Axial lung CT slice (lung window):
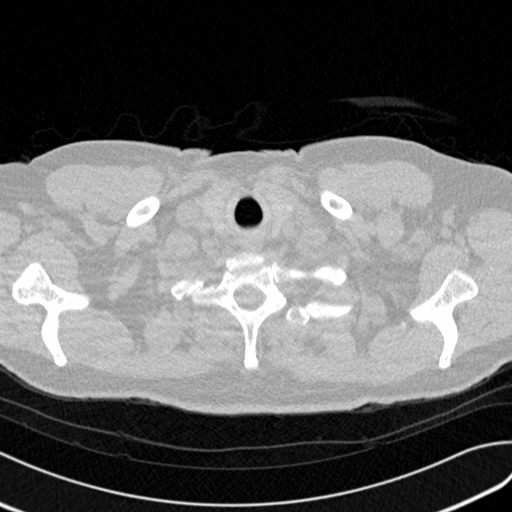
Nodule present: no